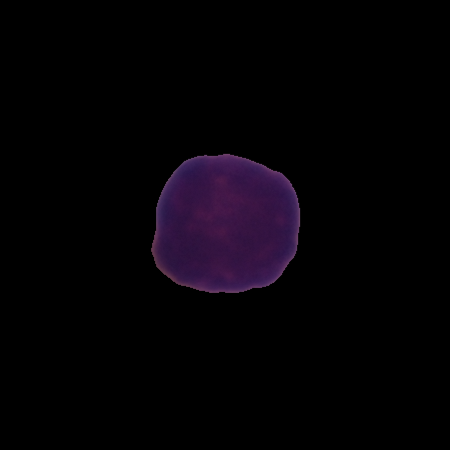
Label: healthy